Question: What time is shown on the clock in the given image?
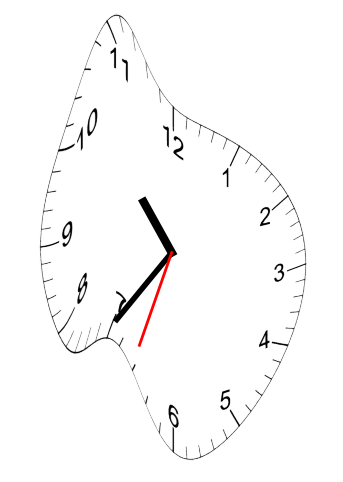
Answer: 10:35:33